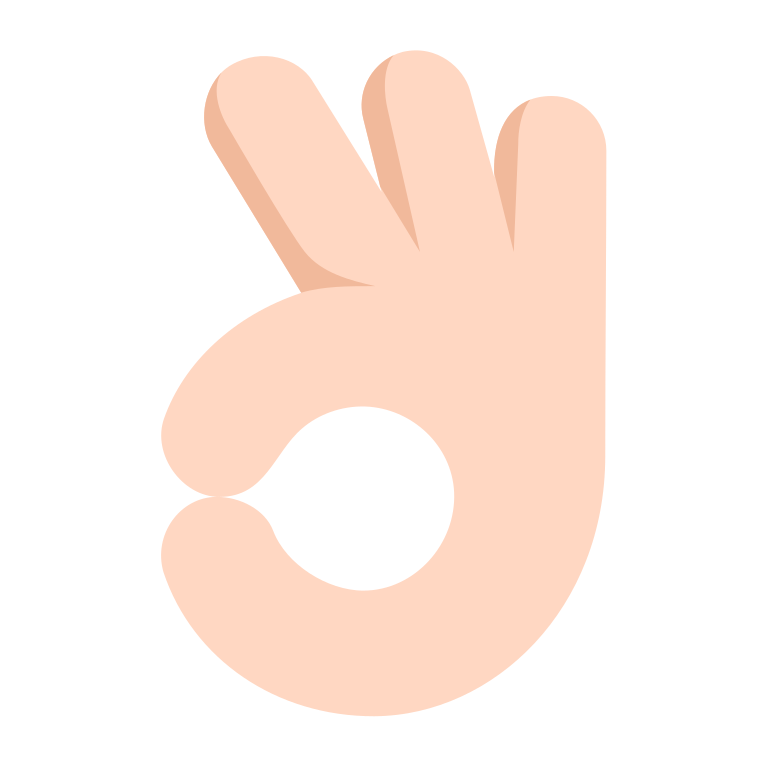
ok hand flat light